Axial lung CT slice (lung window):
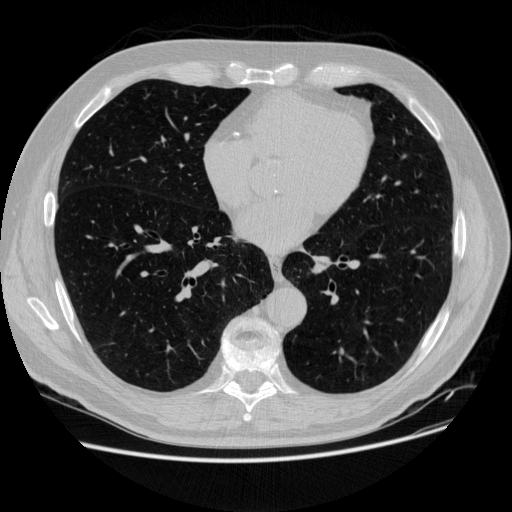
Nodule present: no